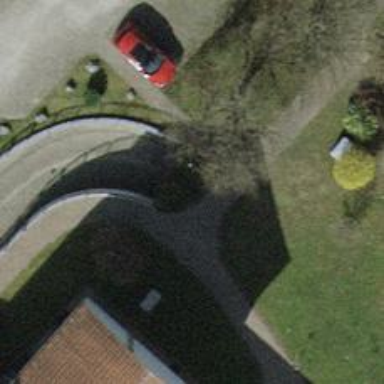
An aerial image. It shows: Parking entrance.